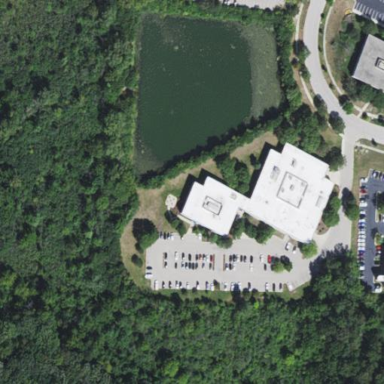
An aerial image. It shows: Office building.